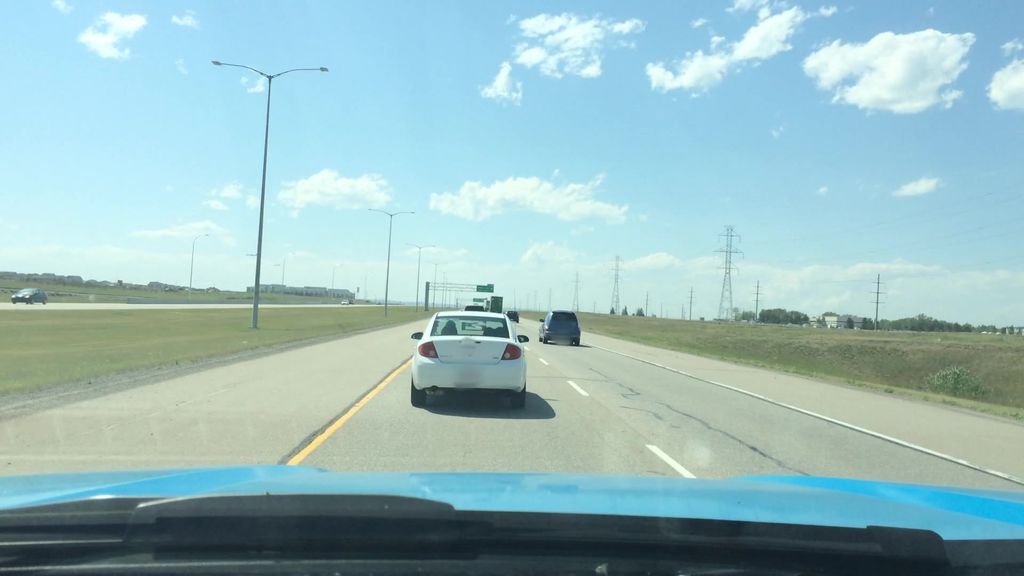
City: calgary